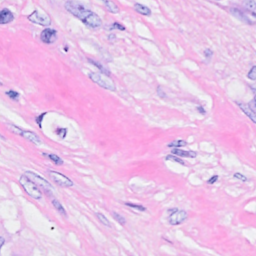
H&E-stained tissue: Breast